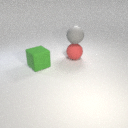
large gray rubber sphere above large red rubber sphere